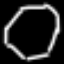
Label: octagon